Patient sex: M
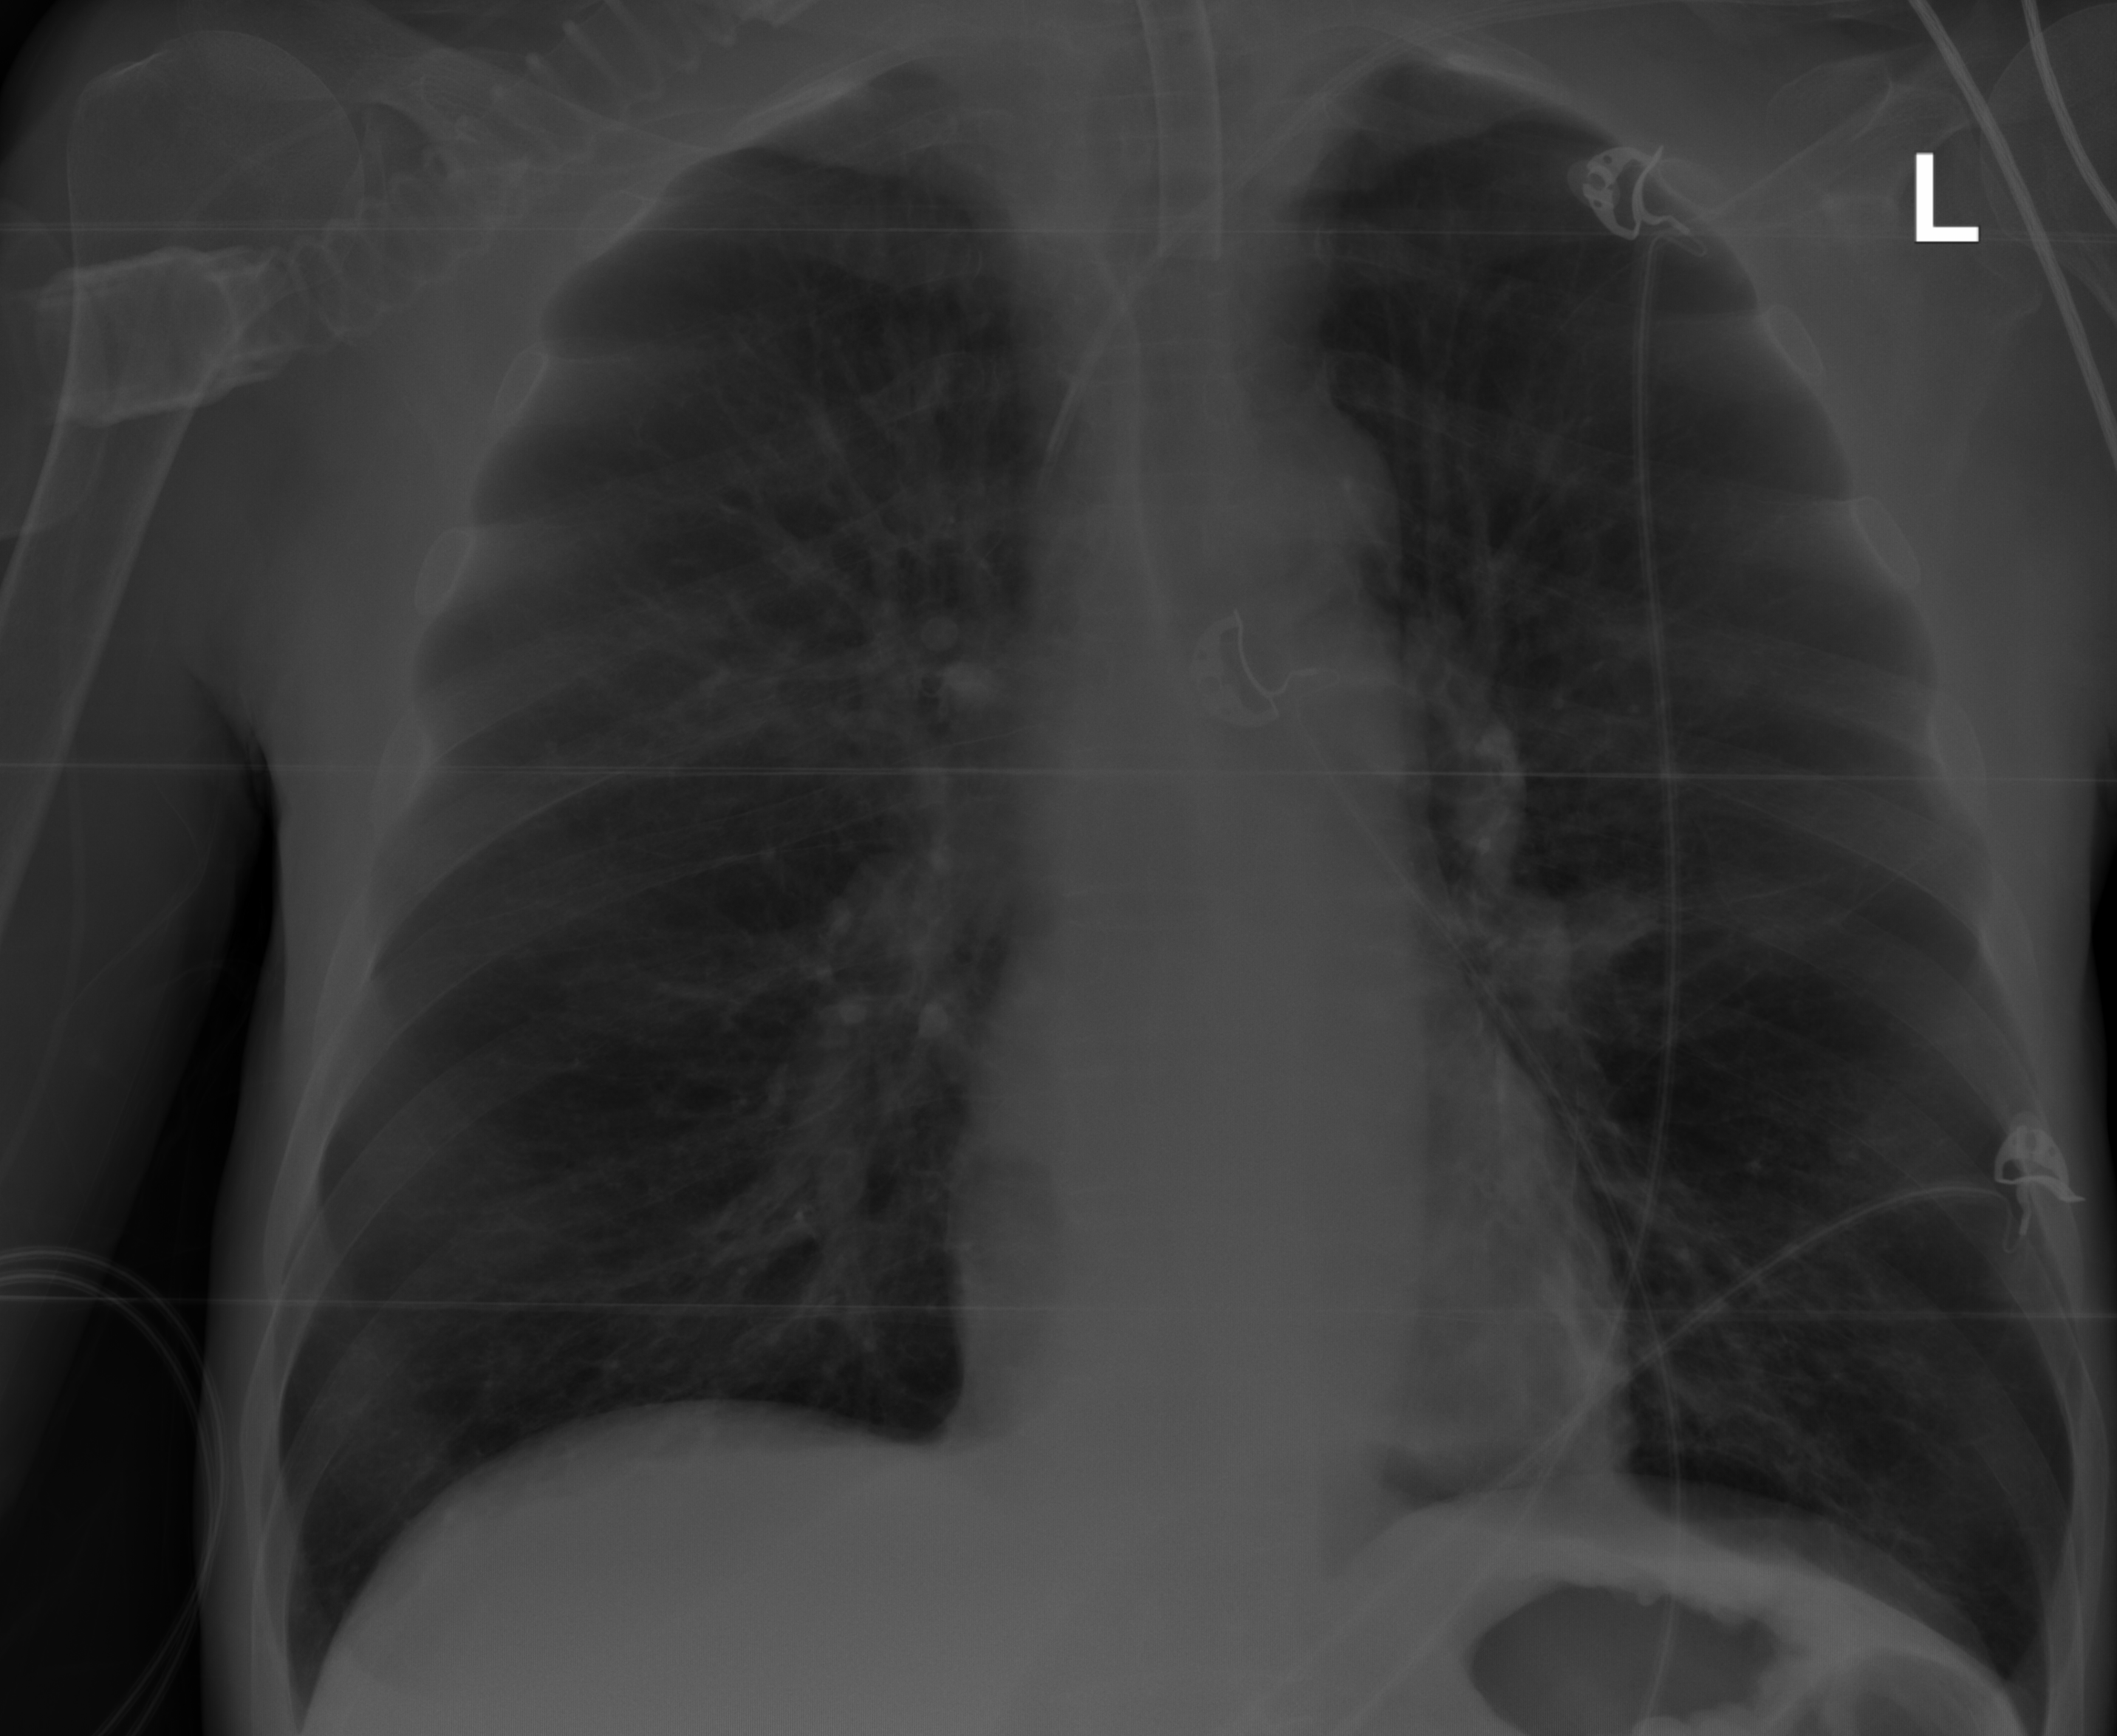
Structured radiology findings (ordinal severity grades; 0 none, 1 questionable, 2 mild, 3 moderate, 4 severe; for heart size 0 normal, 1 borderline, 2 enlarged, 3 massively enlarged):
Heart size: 0
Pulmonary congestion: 0
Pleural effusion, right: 0
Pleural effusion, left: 0
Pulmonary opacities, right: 0
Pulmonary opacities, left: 0
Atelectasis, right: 0
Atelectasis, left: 2